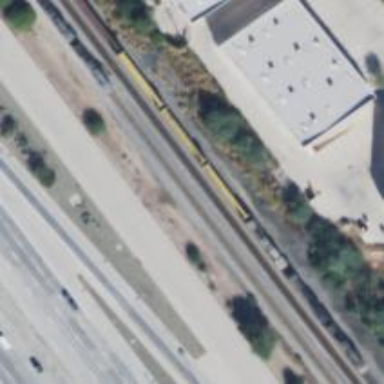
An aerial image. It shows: Railway siding for service.